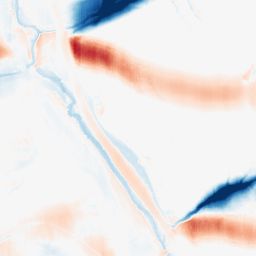
Category: morphological
Decomposition family: morphological_ellipse
Decomposition parameters: operation: average
width: 50
height: 10
Upsampling method: quadratic
Upsampling parameters: scale: 4
Upsampling scale: 4